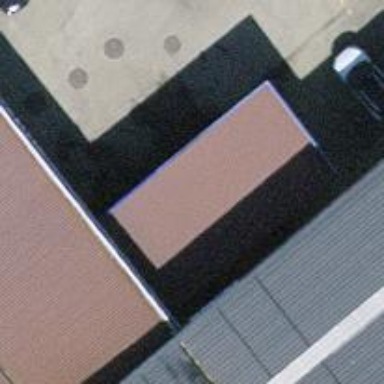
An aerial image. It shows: Car wash facility.